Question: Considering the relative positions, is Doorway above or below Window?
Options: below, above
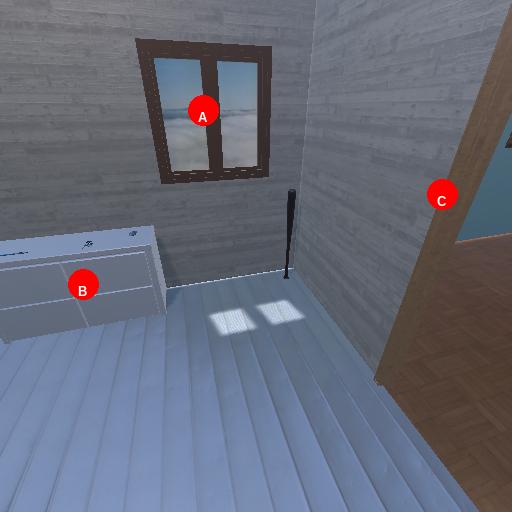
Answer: below